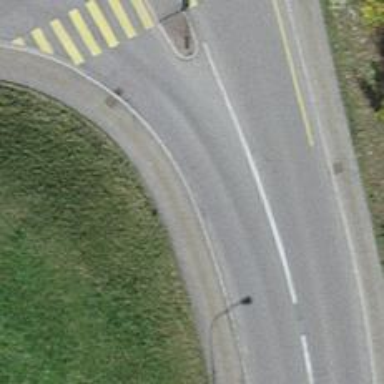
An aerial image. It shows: Sidewalk along the footway.